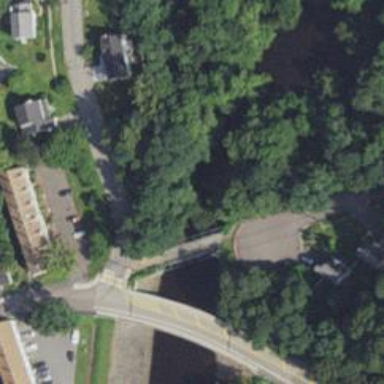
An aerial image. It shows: Path leading to bridge.